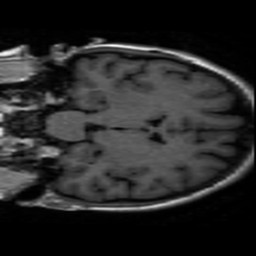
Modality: inplaneT1
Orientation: coronal
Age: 21
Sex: female
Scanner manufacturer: ge
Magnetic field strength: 3 T
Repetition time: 2.499 s
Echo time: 0.02513 s